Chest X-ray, AP view. Patient: 55 years old, sex M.
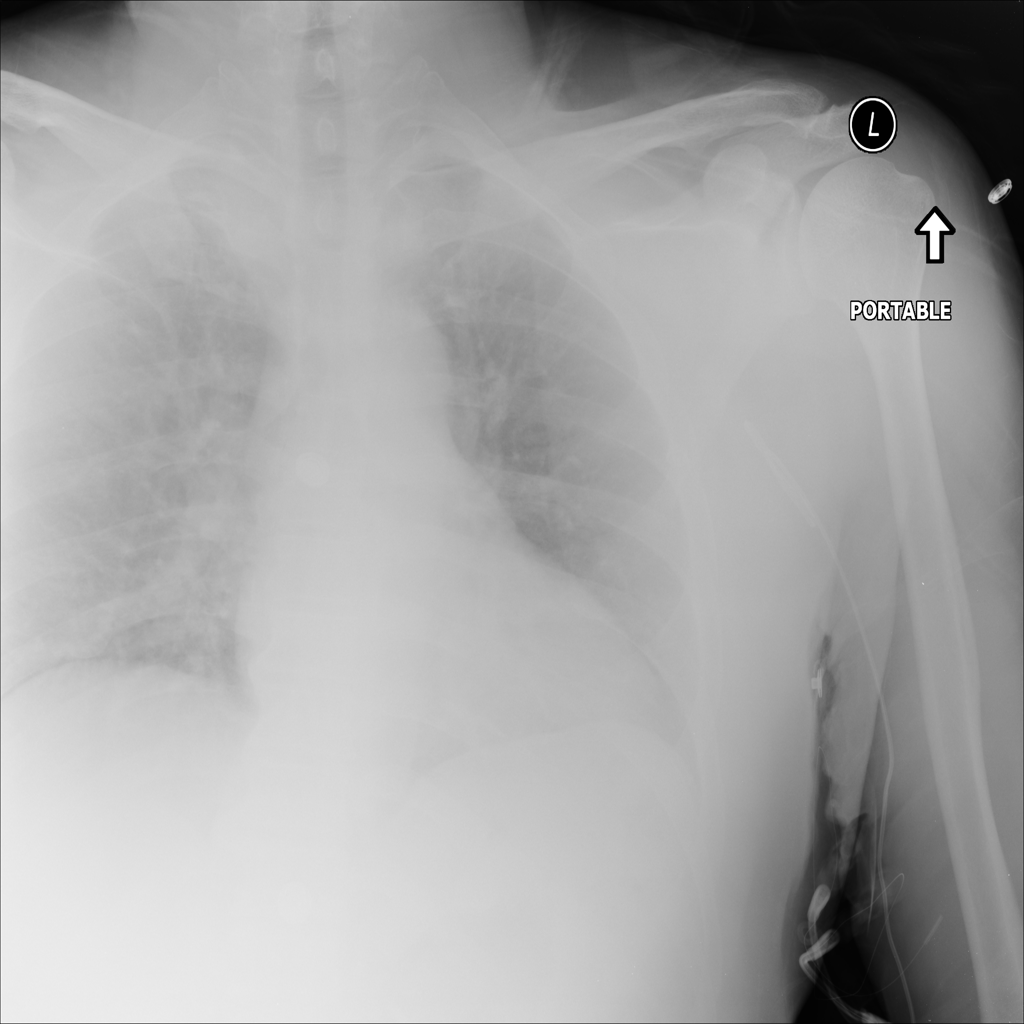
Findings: No Finding